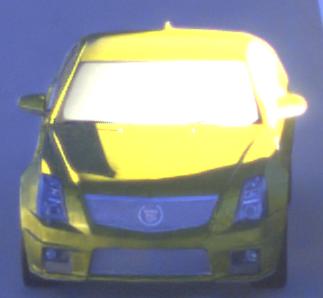
Make: Cadillac
Model: CTS-V
Detailed model: CTS-V (II) Limousine
Model produced from: 2008/11
Model produced until: 2010/12
Doors: 4
Color: yellow
Road condition: dry road
Daytime: sunrise or sunset
Contrast: high contrast